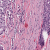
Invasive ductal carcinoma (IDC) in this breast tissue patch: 1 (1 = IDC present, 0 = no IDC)